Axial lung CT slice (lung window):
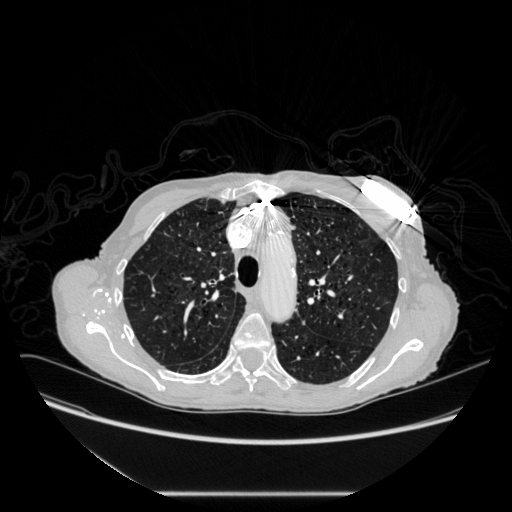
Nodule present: no